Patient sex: F
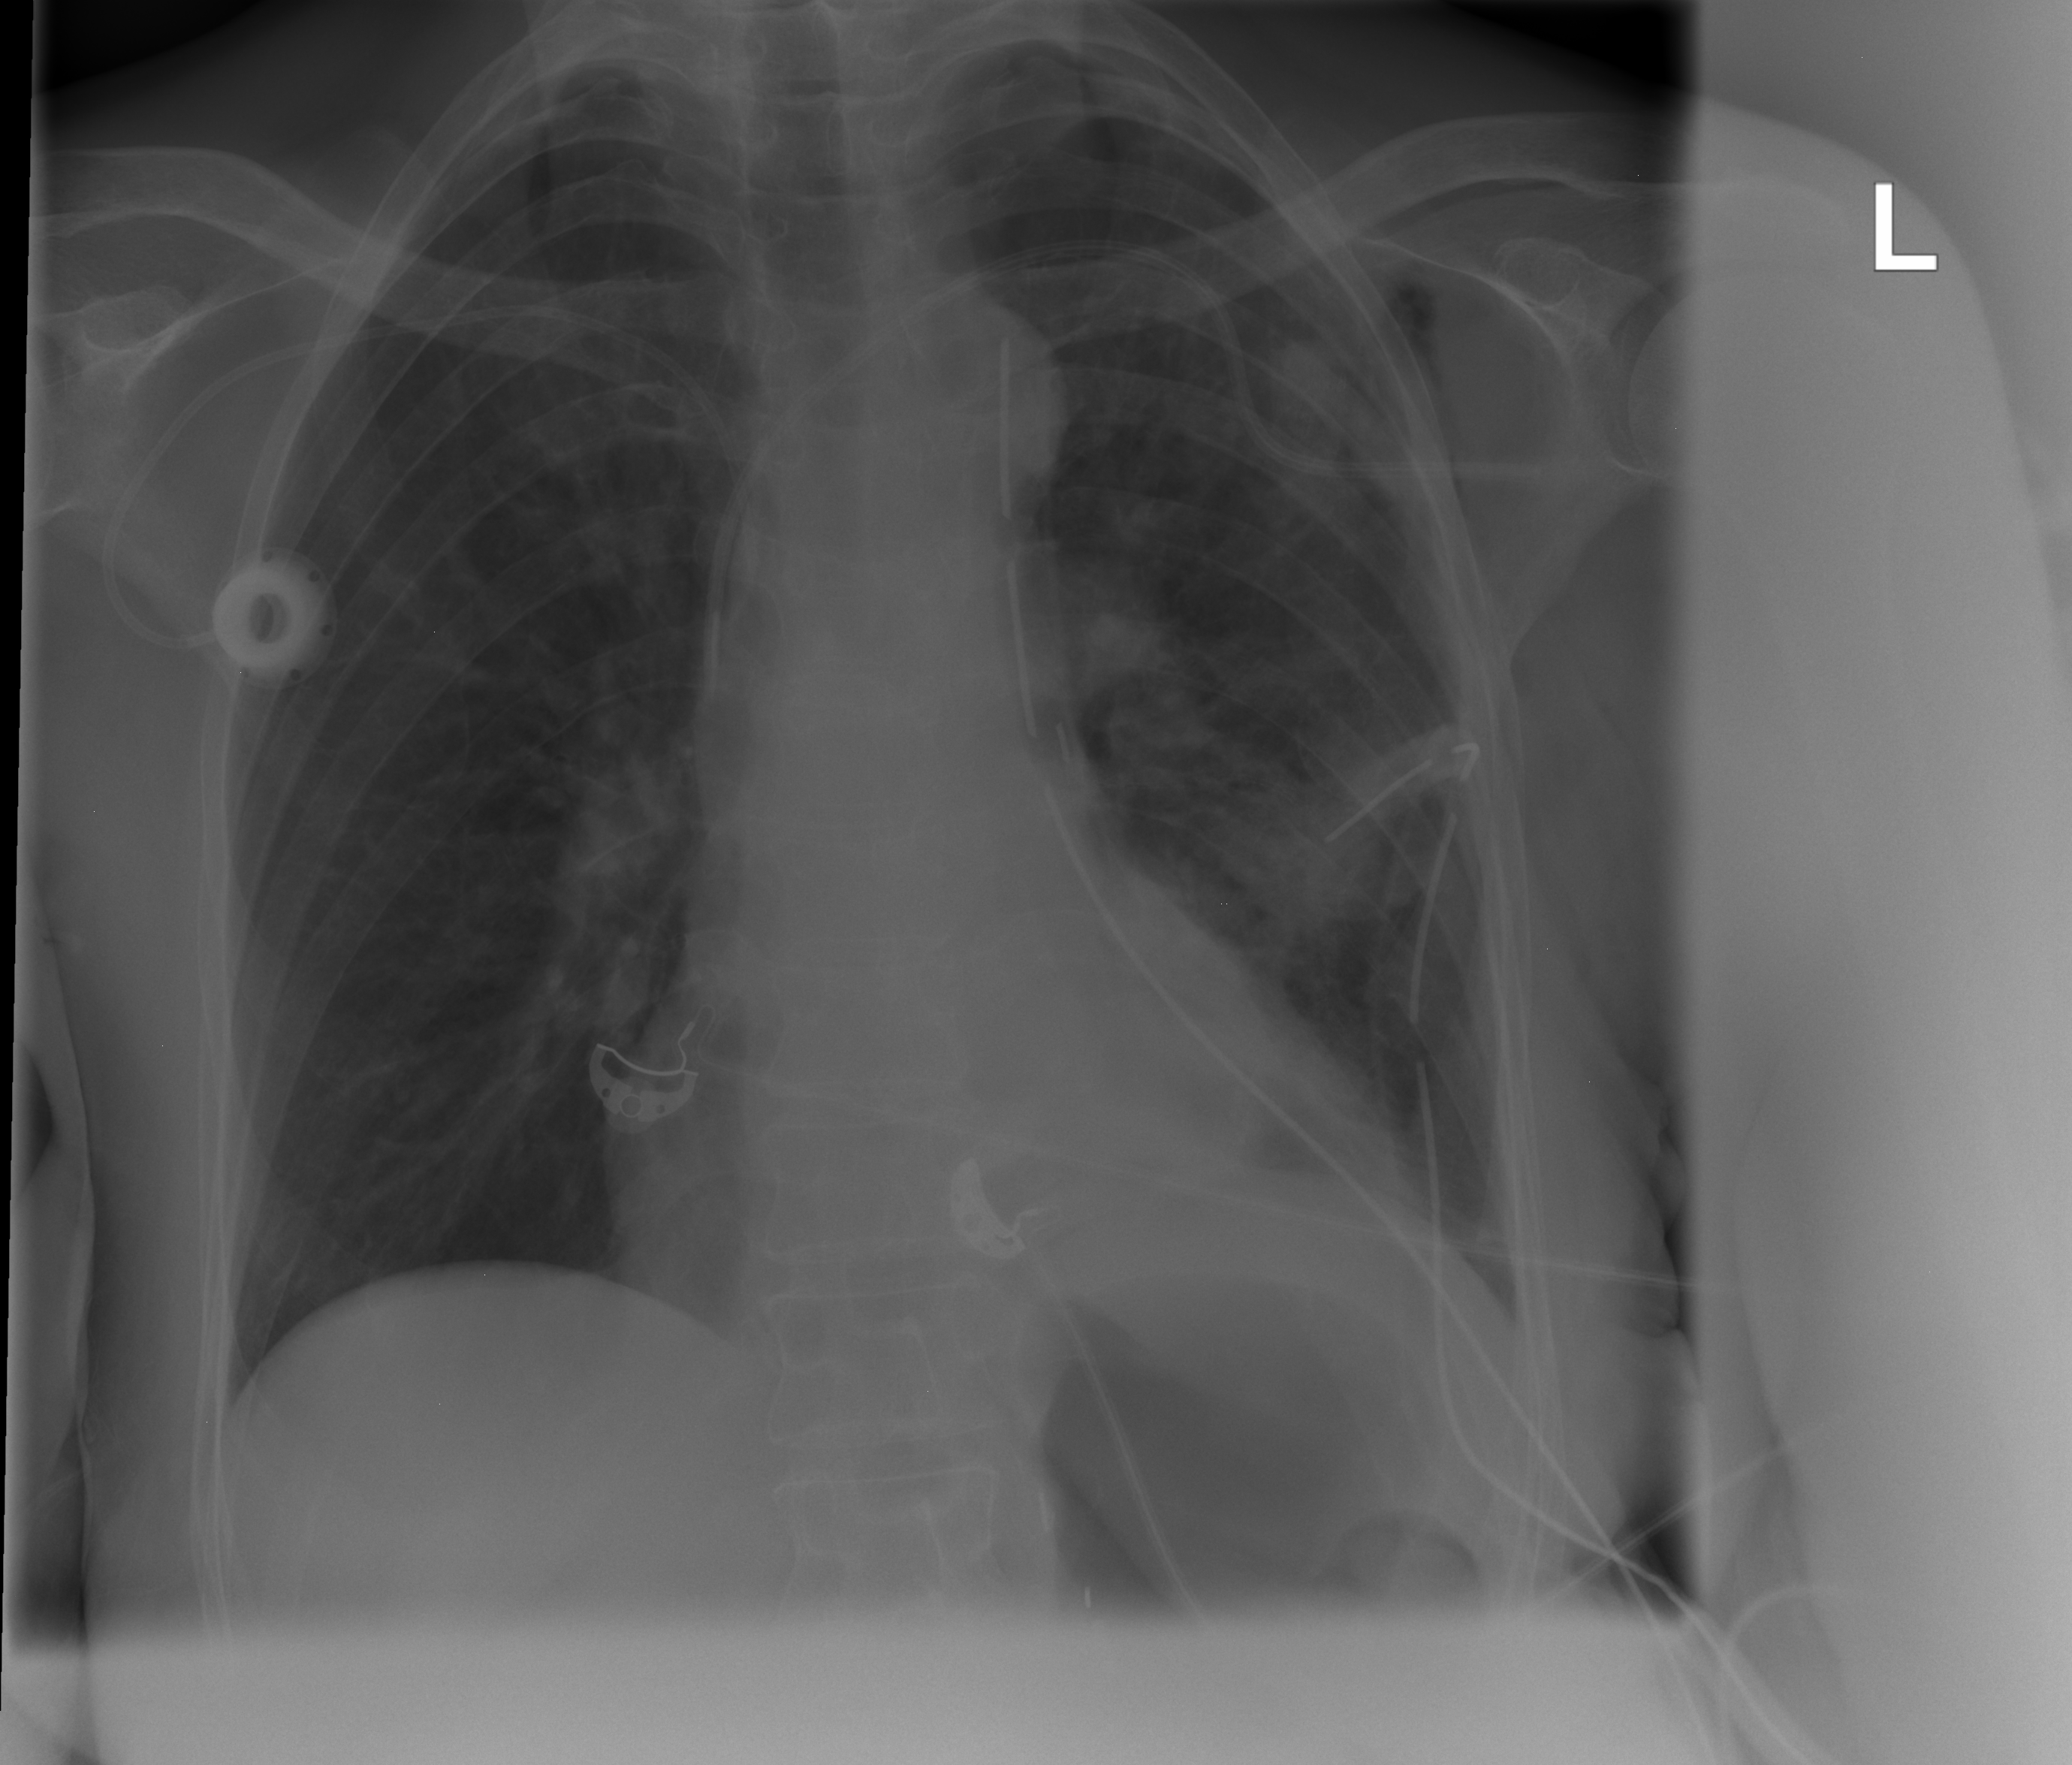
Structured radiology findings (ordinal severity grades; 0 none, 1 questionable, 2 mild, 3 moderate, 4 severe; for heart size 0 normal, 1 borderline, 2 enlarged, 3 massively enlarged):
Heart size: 0
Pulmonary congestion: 0
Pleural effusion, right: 0
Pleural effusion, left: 0
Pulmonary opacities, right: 0
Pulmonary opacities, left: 0
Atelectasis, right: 0
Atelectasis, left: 2